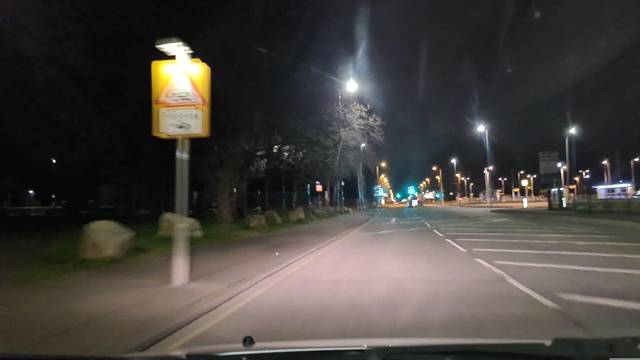
Region: United Kingdom
Coordinates: 53.483, -2.184